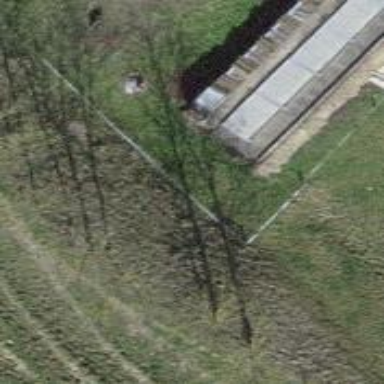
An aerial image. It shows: Retaining wall.